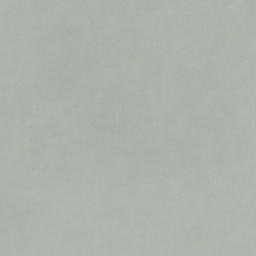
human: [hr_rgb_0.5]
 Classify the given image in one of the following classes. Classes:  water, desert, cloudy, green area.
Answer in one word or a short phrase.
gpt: cloudy